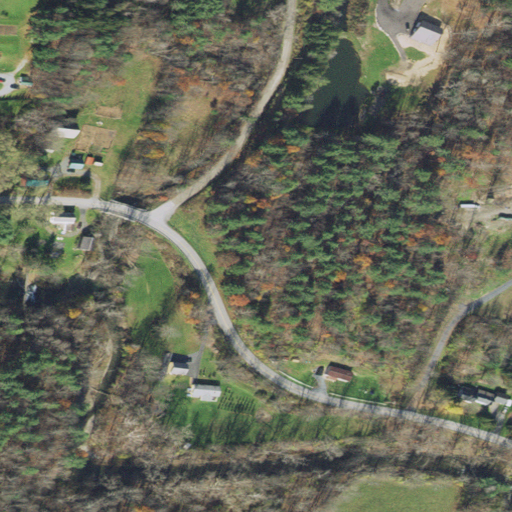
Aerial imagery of valley in Vermont named Finel Hollow containing woody wetlands, deciduous forest, mixed forest, pasture, evergreen forest, low intensity development, open development, medium intensity development, grassland, and herbaceous wetlands